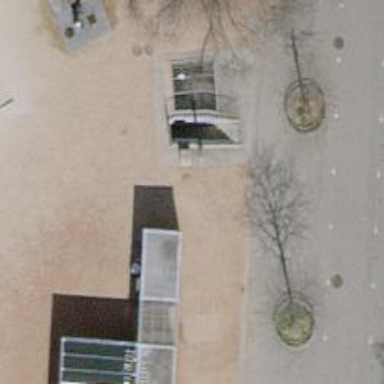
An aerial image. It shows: Set of concrete steps.